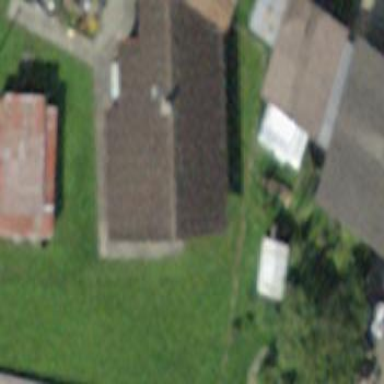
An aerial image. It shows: Farm building.